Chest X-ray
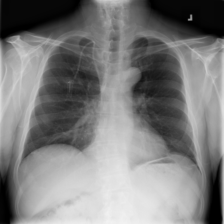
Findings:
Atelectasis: negative
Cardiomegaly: negative
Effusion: negative
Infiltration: negative
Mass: negative
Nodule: negative
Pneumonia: negative
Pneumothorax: negative
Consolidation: negative
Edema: negative
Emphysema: negative
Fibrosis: negative
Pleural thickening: negative
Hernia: negative